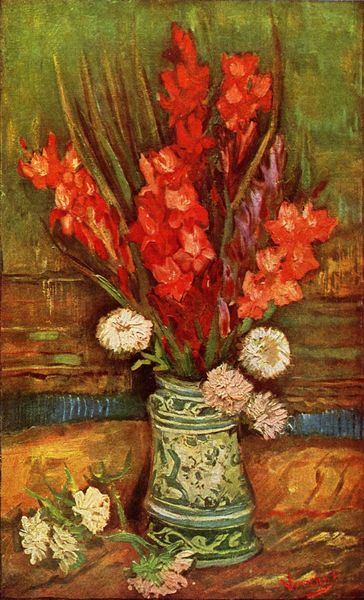
Titel: Stilleben mit roten Gladiolen
Künstler: Vincent van Gogh
Institution: Privatsammlung
Schlagwörter: blau, blätter, dunkel, feuer, gemälde, schatten, weiß, gelb, grün, impressionismus, ocker, blume, blumen, braun, bunt, hell, hintergrund, holz, licht, orange, raum, renoir, tisch, blüte, blüten, rot, beige, expressionismus, malerei, muster, ornament, wand, bild, bildnis, innenraum, öl, natur, pastos, decke, blatt, kontrast, rosa, keramik, krug, stilleben, stillleben, vase, ornage, topf, farbig, komplementär, farben, farbe, lila, violett, halm, van gogh, blue, red, white, black, duktus, green, painting, table, tapete, monet, dekor, ornamente, manet, streifen, flowers, pink, strauss, brown, ölfarbe, liegend, gesteck, blumenstrauß, blühen, stiele, gefäß, untergrund, gogh, expressionistisch, zweig, gladiolen, nelke, flower, welken, funkien, reeds, dahlien, nelken, lilien, ornamentik, impressionism, expressionist, bouquet, gefallen, astern, bund, still life, leaves, colors, floral, calm, margerite, asian, iris, pottery, farbigg, tan, passion, weeds, strokes, arrangement, flammend, gladiole, cream, asymmetrical, chrysantemen, komplemäntär, 19. jahrhundert, s, chrisantemen, chrisanthemen, still nature, +vase, blooms, green background, petals, stems, farbit, stilleben mit gladiolen, lilas, grean, blossoms, gladiolenstrauss, red flowers, welke, irises, orange foreground, gladiolas, realisim, dead flowers, satte blumen, meer von blumen